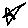
Label: star